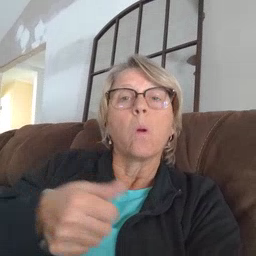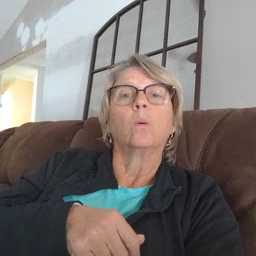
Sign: tomorrow